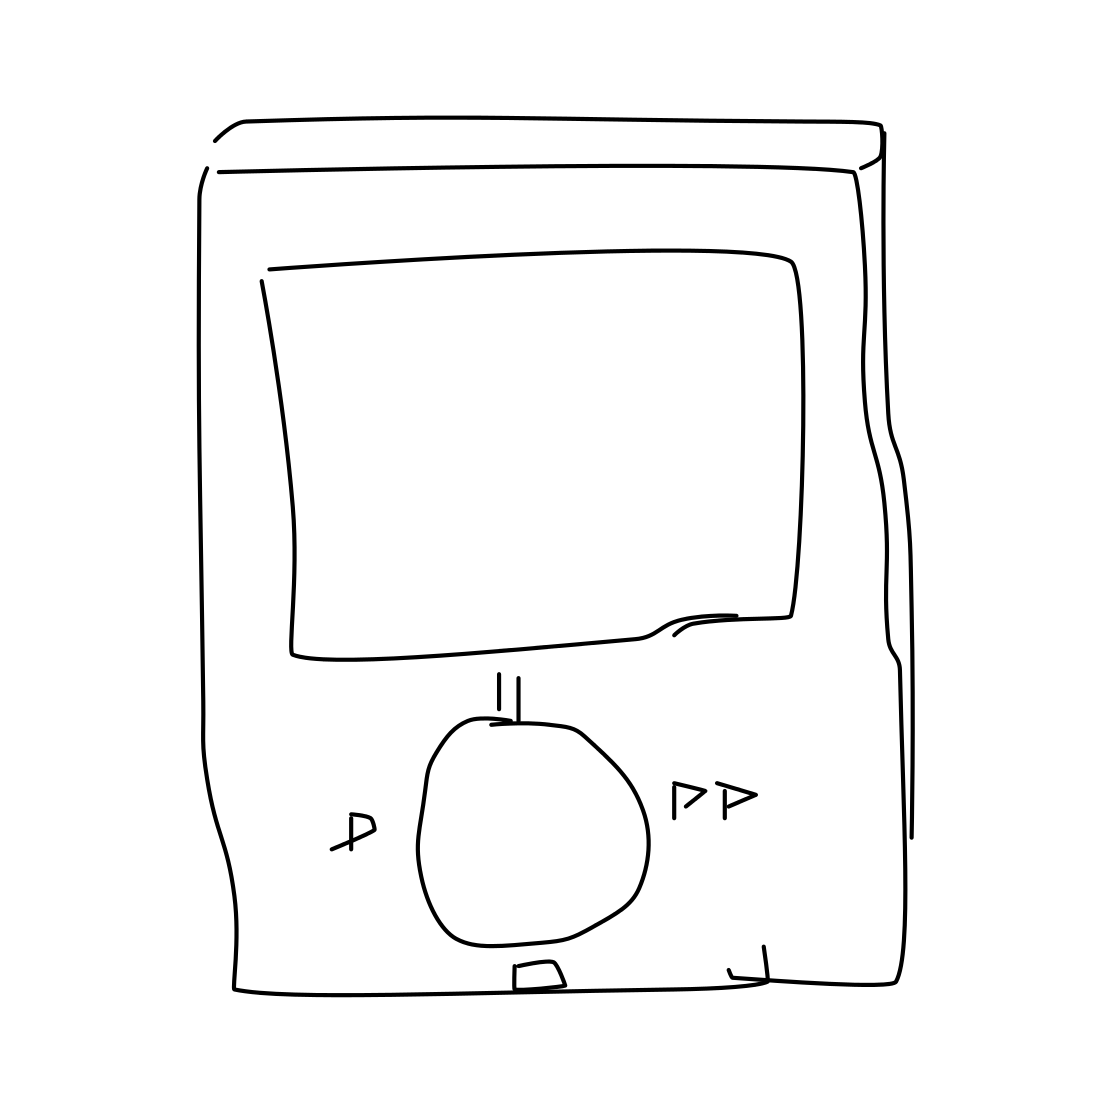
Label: ipod